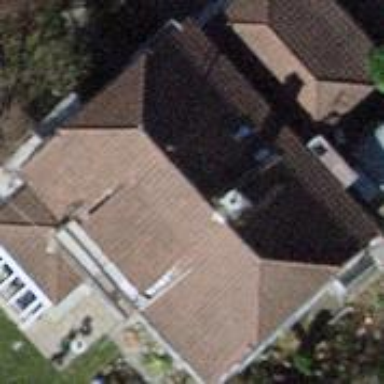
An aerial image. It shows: House with half-hipped roof shape.